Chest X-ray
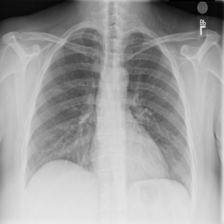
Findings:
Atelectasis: negative
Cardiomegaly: negative
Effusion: negative
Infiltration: negative
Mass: negative
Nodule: negative
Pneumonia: negative
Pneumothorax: negative
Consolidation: negative
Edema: negative
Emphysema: negative
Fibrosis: negative
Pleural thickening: negative
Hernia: negative